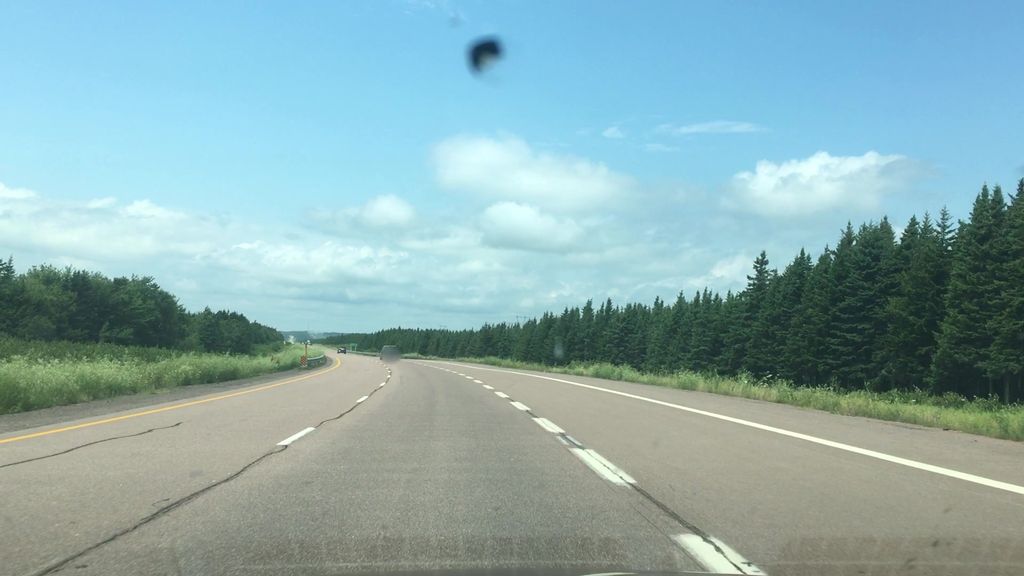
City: charlottetown